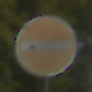
Verkehrszeichen: VerbotDerEinfahrt
Umgebung: Outdoor, Nature
Tageszeit: MorningAfternoon
Wetter: PartlyCloudy
Licht: Natural
Jahreszeit: NotSpecified
Kontrast: HighContrast